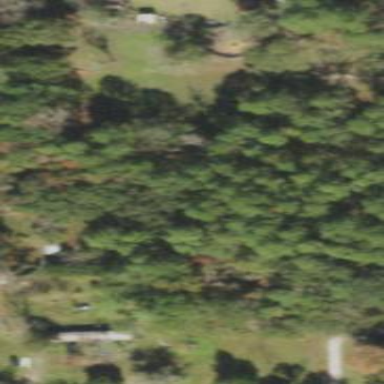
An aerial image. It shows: Mixed leaf woodland.